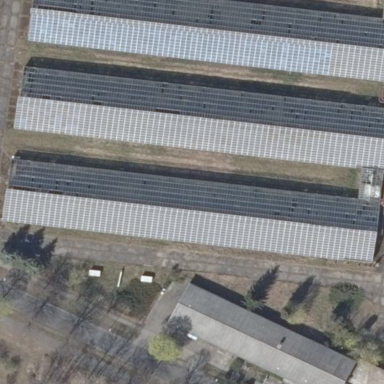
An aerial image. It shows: Greenhouse.